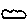
Label: cloud